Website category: book
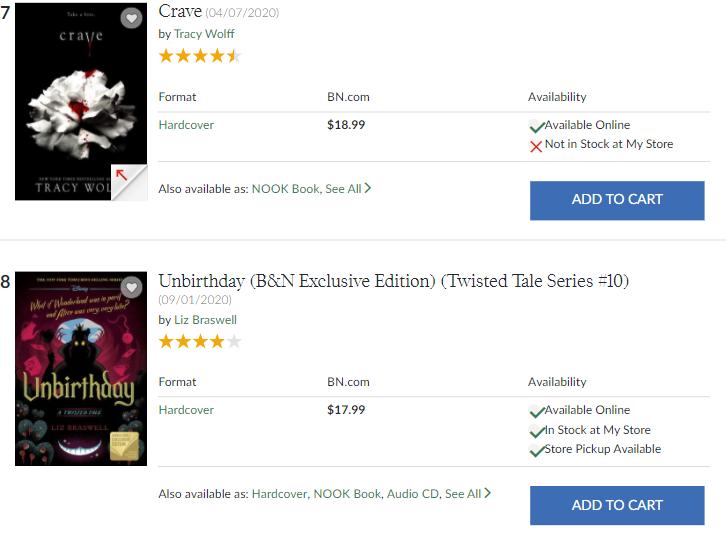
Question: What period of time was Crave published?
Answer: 04/07/2020

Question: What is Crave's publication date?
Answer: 04/07/2020

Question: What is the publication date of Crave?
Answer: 04/07/2020

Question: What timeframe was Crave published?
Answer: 04/07/2020

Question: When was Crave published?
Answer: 04/07/2020

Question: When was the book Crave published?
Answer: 04/07/2020

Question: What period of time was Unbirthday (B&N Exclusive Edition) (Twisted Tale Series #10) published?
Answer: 09/01/2020

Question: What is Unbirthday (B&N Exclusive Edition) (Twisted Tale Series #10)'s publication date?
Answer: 09/01/2020

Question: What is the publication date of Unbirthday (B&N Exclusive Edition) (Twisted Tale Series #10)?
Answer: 09/01/2020

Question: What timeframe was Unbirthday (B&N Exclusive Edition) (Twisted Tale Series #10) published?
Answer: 09/01/2020

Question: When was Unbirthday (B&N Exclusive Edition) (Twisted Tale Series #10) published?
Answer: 09/01/2020

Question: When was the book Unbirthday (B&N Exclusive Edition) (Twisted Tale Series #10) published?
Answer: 09/01/2020

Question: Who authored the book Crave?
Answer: Tracy Wolff

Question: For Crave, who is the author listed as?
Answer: Tracy Wolff

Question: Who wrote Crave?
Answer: Tracy Wolff

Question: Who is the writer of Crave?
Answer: Tracy Wolff

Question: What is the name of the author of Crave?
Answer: Tracy Wolff

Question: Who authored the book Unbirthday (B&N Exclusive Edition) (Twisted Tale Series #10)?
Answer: Liz Braswell

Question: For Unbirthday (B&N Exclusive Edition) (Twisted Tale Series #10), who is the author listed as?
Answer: Liz Braswell

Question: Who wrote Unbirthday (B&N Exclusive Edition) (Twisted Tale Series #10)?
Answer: Liz Braswell

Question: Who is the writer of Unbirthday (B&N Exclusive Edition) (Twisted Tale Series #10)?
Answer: Liz Braswell

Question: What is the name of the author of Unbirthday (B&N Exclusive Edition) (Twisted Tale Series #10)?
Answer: Liz Braswell

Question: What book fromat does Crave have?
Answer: Hardcover

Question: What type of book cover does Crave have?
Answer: Hardcover

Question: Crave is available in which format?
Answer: Hardcover

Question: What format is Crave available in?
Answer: Hardcover

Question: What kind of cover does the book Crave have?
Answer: Hardcover

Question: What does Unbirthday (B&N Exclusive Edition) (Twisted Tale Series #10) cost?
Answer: $17.99

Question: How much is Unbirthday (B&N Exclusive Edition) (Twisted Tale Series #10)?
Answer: $17.99

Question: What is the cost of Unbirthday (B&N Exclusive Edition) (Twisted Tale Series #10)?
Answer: $17.99

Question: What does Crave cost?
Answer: $18.99

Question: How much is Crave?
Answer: $18.99

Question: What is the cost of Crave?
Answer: $18.99

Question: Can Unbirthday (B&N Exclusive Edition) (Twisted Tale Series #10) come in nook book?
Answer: yes

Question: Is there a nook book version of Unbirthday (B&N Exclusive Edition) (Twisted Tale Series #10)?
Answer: yes

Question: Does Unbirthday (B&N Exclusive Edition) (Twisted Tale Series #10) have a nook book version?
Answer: yes

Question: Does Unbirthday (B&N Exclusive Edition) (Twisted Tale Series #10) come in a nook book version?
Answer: yes

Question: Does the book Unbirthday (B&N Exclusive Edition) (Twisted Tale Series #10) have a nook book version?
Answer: yes

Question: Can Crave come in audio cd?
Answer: no

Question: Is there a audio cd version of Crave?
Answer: no

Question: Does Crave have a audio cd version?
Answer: no

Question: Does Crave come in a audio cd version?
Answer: no

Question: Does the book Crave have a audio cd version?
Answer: no

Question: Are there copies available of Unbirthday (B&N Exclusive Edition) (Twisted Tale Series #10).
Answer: yes

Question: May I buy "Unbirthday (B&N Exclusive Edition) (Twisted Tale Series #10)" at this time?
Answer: yes

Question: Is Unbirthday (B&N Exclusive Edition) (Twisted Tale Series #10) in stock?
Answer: yes

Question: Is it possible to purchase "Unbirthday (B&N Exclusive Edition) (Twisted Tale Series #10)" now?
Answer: yes

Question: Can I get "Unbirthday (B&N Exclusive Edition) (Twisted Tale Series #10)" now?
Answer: yes

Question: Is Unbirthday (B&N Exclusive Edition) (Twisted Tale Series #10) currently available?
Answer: yes

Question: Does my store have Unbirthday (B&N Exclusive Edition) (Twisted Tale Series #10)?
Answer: yes

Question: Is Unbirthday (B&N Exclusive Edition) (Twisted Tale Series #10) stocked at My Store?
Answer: yes

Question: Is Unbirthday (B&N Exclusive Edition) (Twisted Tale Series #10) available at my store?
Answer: yes

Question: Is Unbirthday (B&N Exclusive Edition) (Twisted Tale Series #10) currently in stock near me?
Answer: yes

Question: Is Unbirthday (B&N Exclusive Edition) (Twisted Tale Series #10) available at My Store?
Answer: yes

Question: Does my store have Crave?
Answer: no

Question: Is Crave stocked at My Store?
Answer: no

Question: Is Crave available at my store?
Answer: no

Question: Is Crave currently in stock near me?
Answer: no

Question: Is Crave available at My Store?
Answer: no

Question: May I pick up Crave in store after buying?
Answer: no

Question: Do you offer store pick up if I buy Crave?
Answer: no

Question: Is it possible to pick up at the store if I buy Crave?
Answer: no

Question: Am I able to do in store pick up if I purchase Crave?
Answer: no

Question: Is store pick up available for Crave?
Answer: no